Aerial crown-view tile of a tropical tree (Barro Colorado Island, Panama), acquired 20240611:
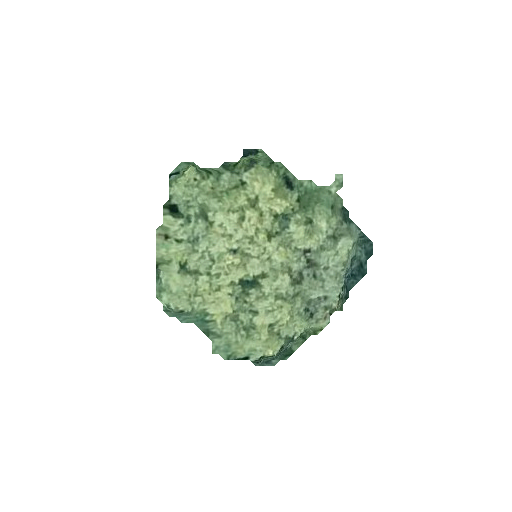
Species: Apeiba tibourbou
GBIF accepted scientific name: Apeiba tibourbou
Crown area: 51.41 m²